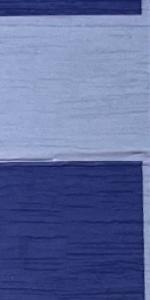
Label: Empty